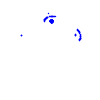
Particle: pion